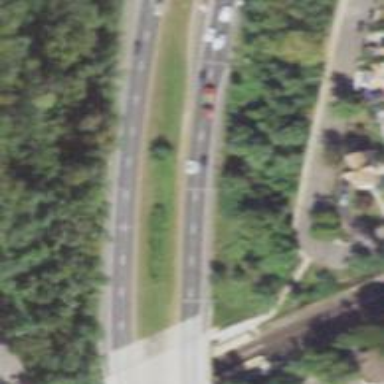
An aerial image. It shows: This image shows trunk highway that functions as expressway.